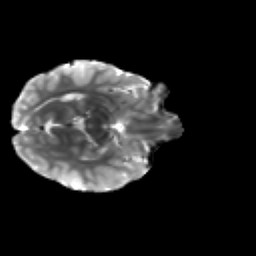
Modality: T2w
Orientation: axial
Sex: female
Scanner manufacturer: siemens
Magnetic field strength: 3 T
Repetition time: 5 s
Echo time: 0.071 s